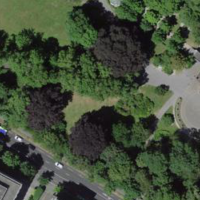
EUNIS habitat code: 53
Species observed at this site:
Cosmos bipinnatus
Lepidium draba
Allium ursinum
Hippocrepis emerus
Carpinus betulus
Corylus avellana
Fagus sylvatica
Ilex aquifolium
Aesculus hippocastanum
Aruncus dioicus
Lamium maculatum
Buxus sempervirens